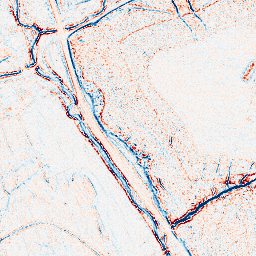
Category: edge_preserving
Decomposition family: bilateral
Decomposition parameters: d: 5
sigma_color: 50
sigma_space: 100
Upsampling method: bilinear
Upsampling parameters: scale: 4
Upsampling scale: 4